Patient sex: M
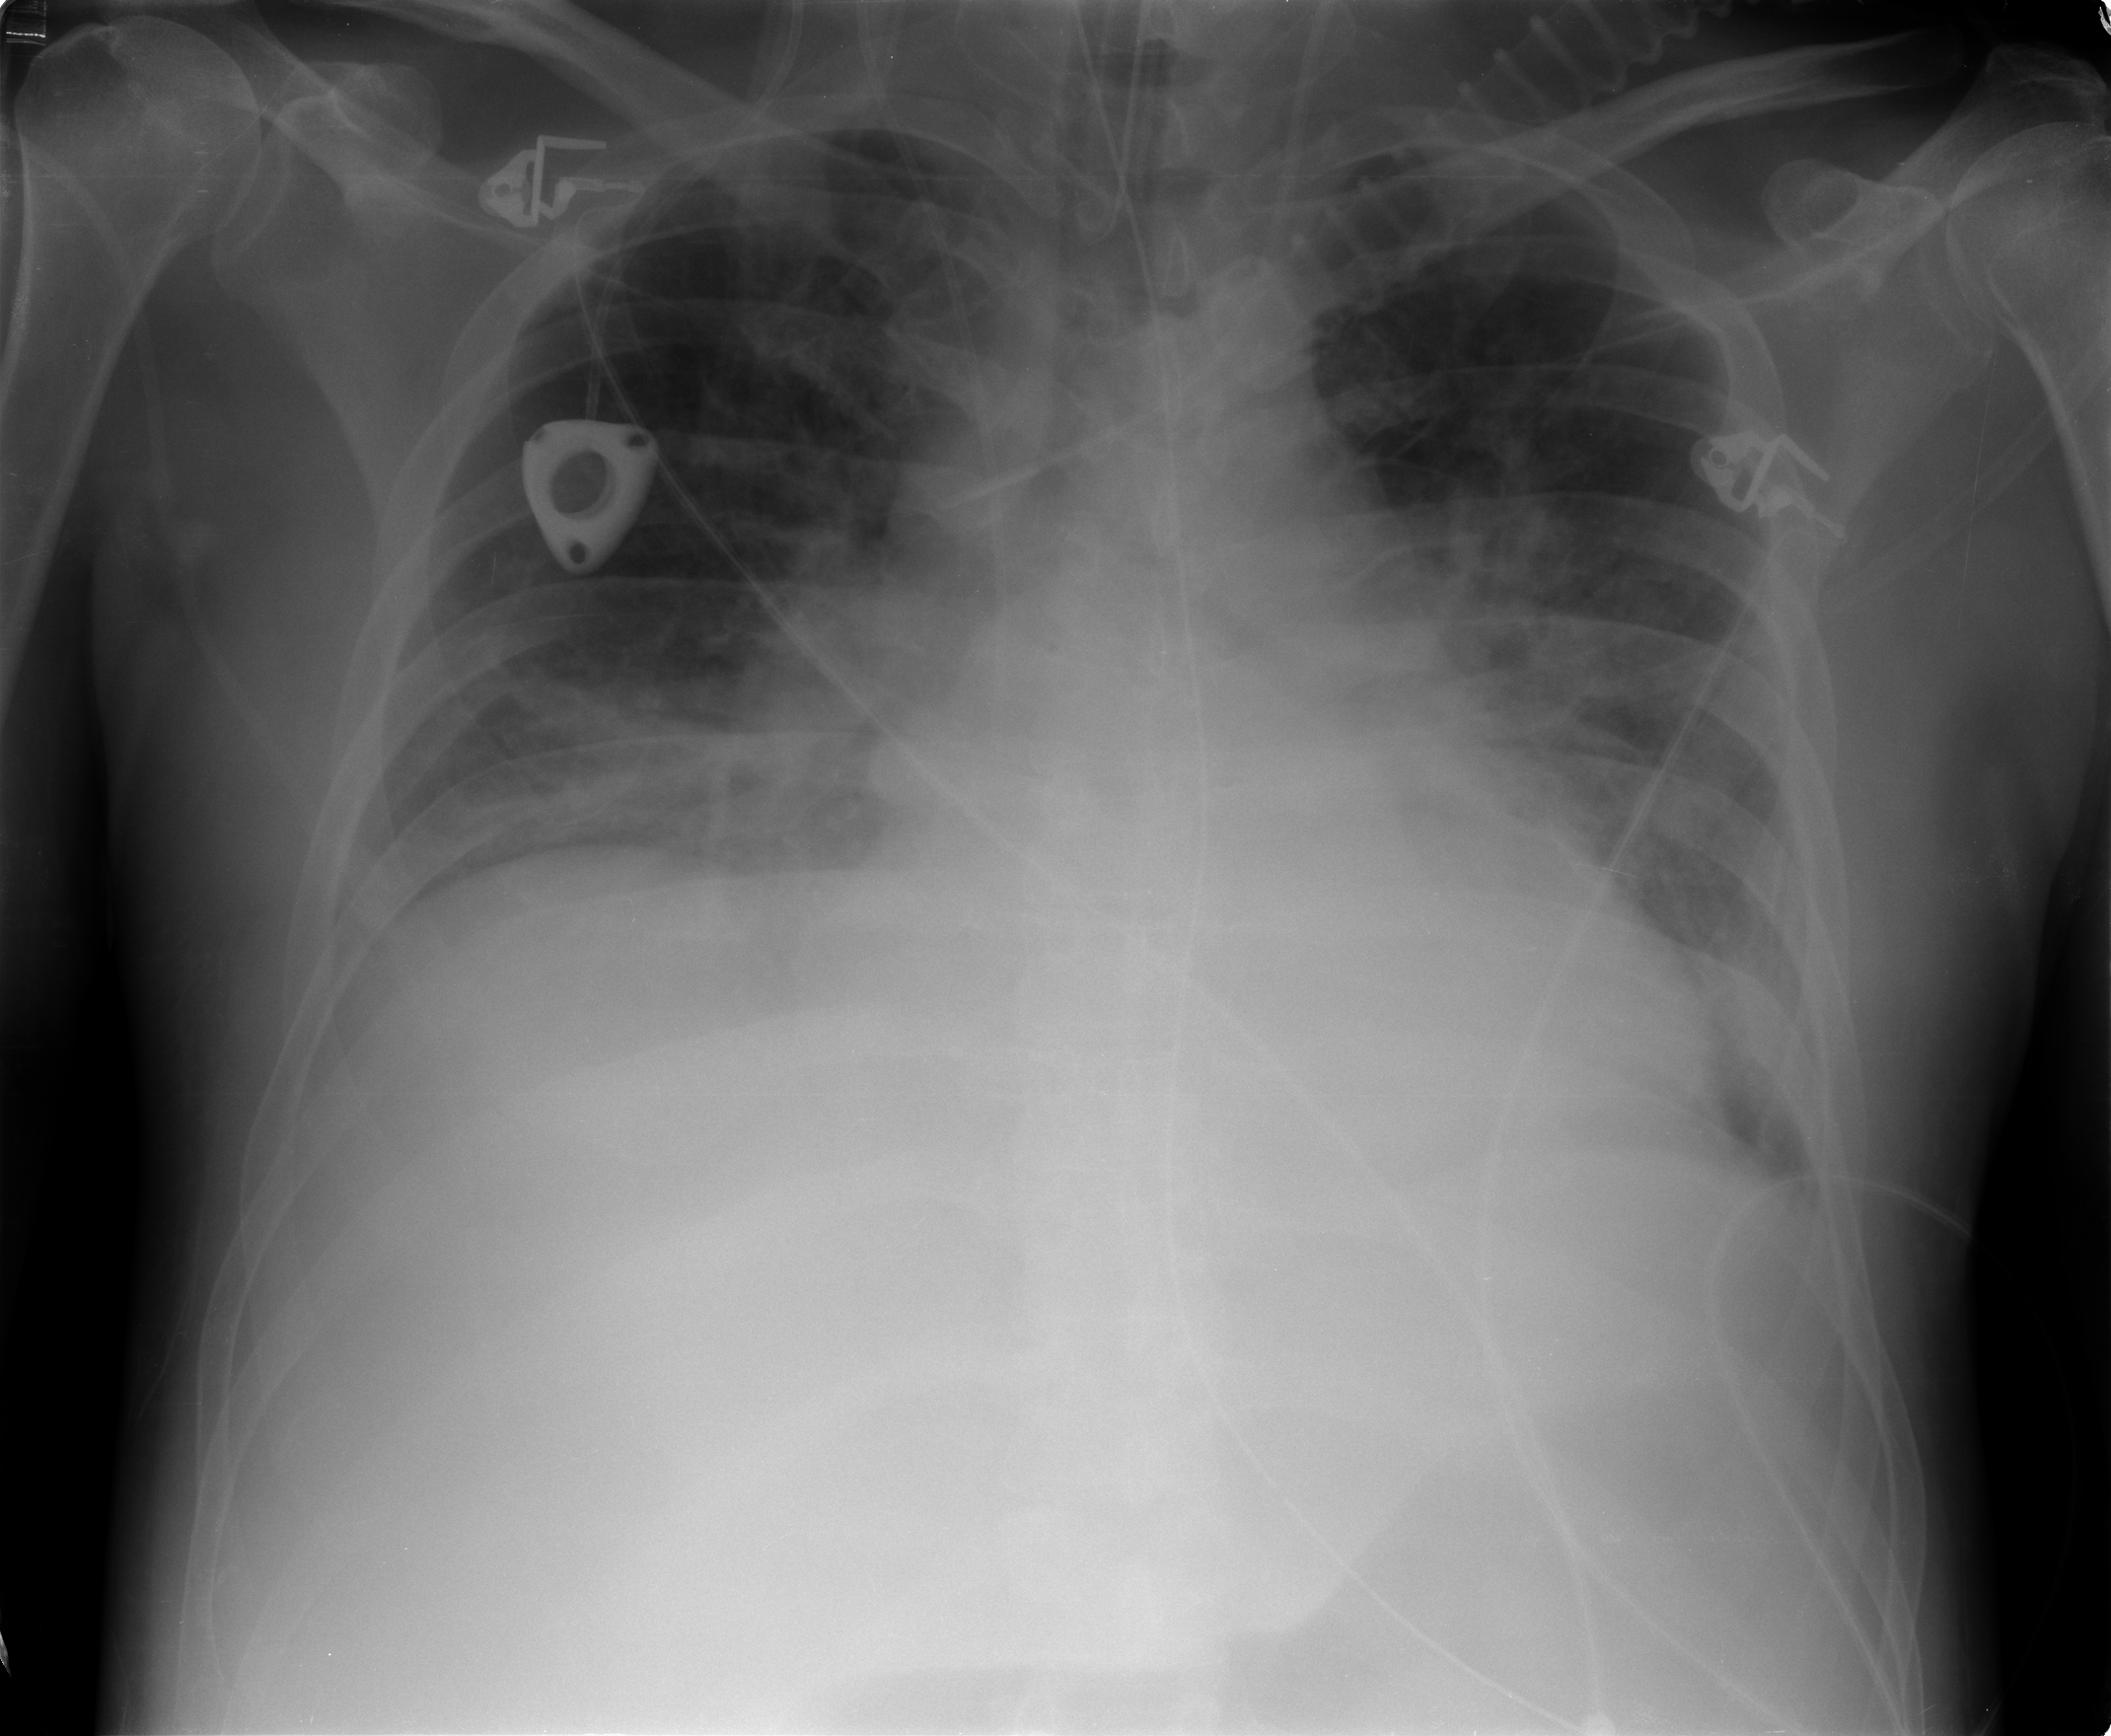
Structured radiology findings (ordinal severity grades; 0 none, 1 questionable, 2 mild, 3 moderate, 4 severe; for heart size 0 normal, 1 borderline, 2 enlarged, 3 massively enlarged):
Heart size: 2
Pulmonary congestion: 1
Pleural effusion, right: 1
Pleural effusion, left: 1
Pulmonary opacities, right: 3
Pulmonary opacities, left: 3
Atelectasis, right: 2
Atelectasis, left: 2